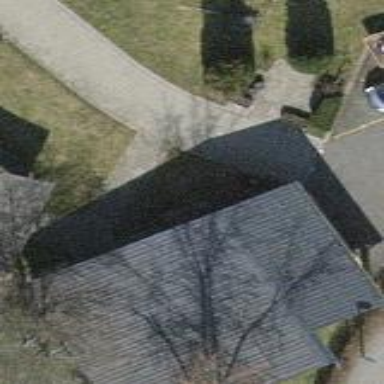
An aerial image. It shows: Garage.